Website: apple
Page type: customer-info-address
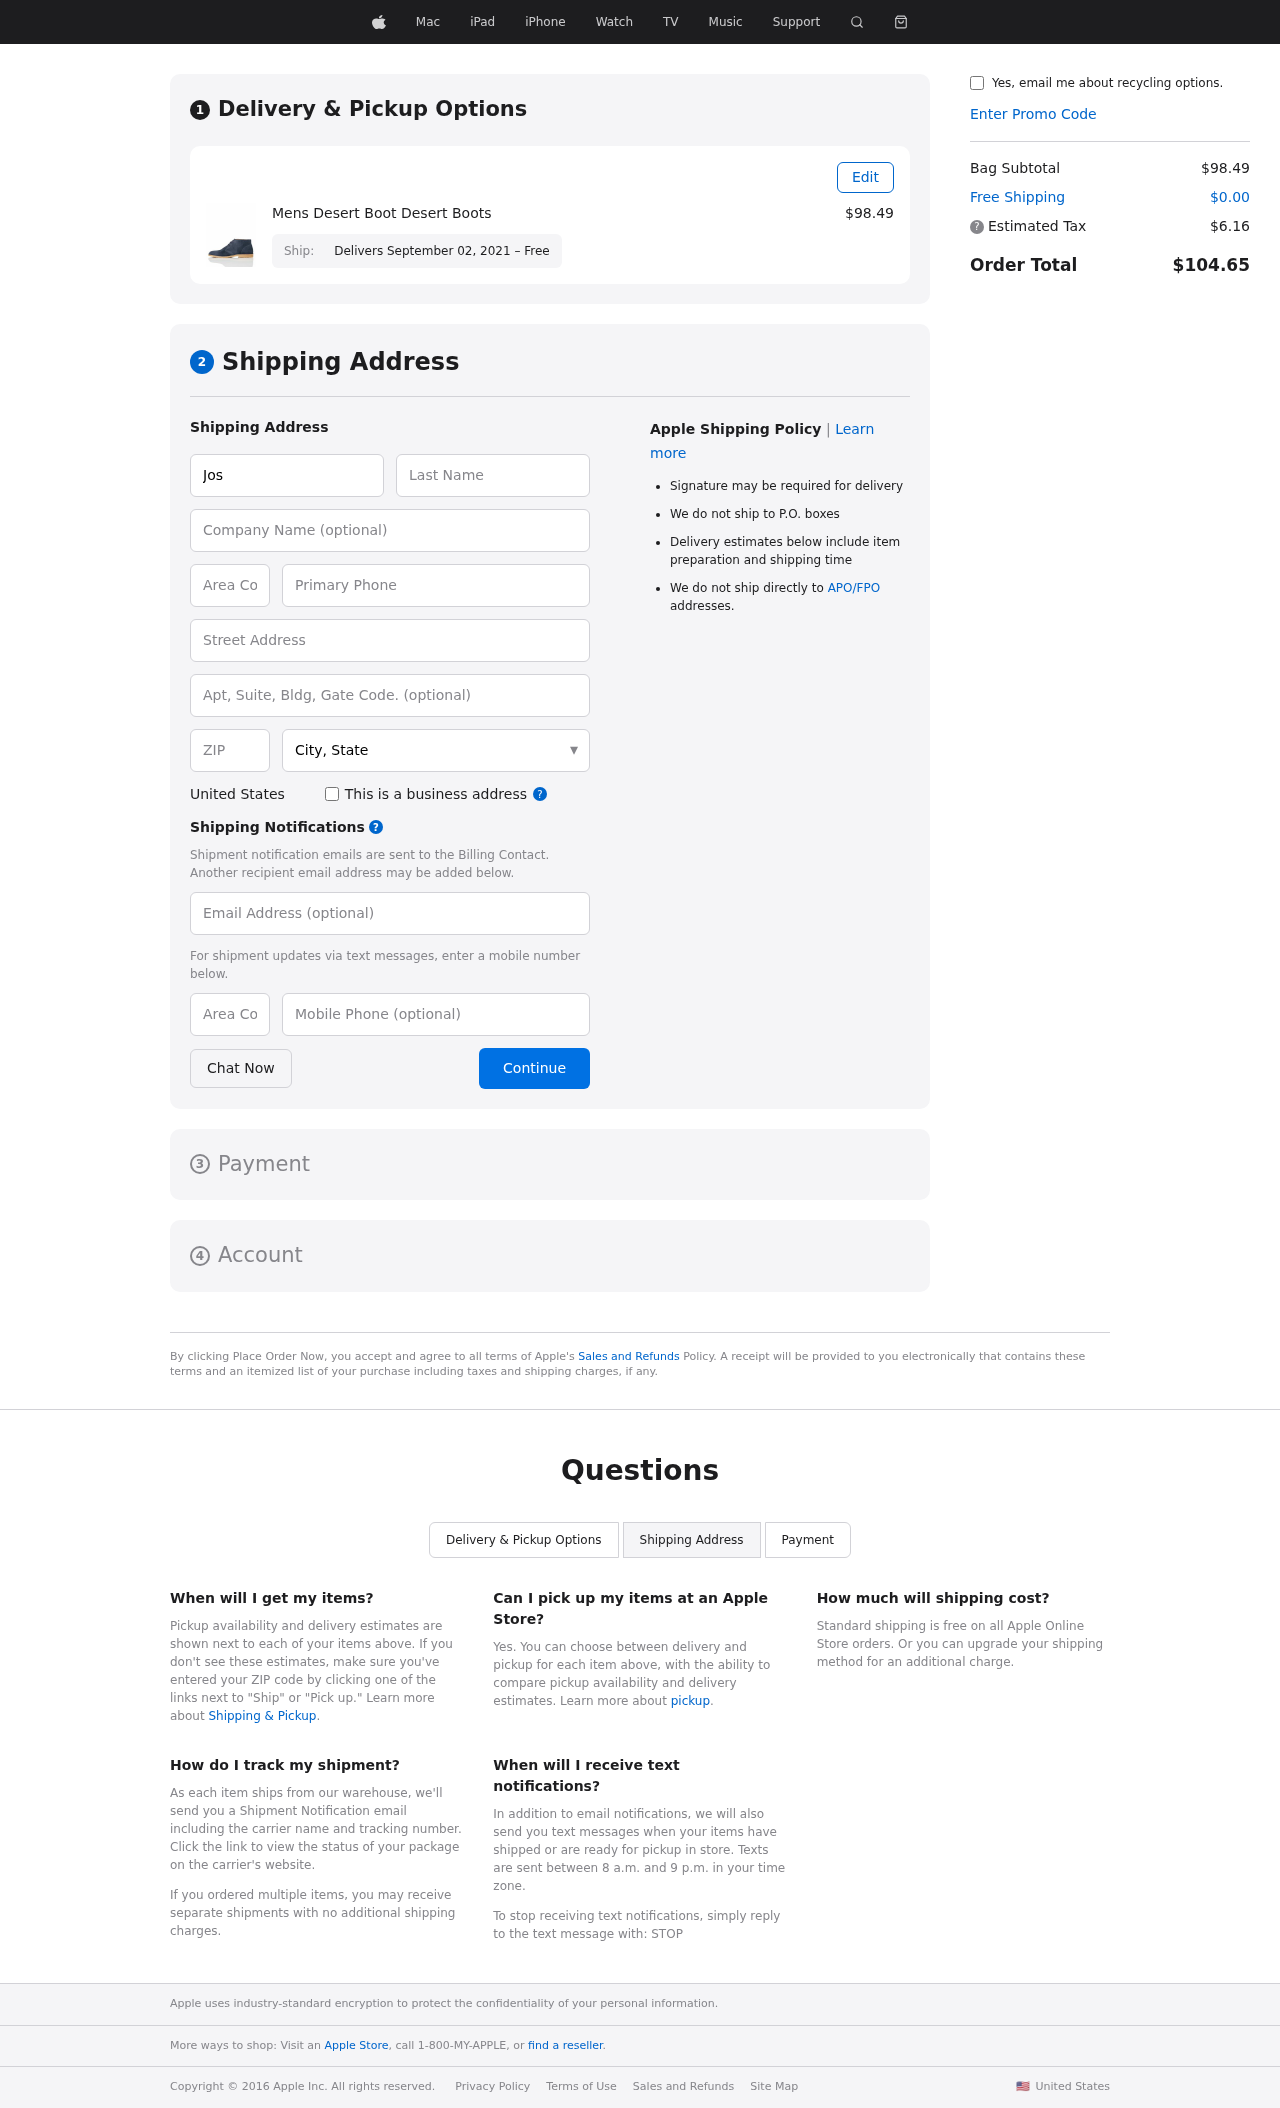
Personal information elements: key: PII_CITY_STATE
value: West Ashleyberg, NM
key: PII_COMPANY
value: Welch-Taylor
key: PII_COUNTRY
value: United States
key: PII_EMAIL
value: josephelliott@hotmail.com
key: PII_FIRSTNAME
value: Joseph
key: PII_LASTNAME
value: Elliott
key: PII_PHONE
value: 4719731167
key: PII_PHONE_ALT
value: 7248391114
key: PII_PHONE_ALT_AREA
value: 724
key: PII_PHONE_AREA
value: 471
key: PII_POSTCODE
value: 28214
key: PII_STREET
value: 344 Kent Pine
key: PII_STREET2
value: Suite 509
Product elements: key: PRODUCT1_NAME
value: Mens Desert Boot Desert Boots
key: PRODUCT1_PRICE
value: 98.49
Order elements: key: ORDER_DELIVERY_DATE
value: Delivers September 02, 2021 – Free
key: ORDER_SUBTOTAL
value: $98.49
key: ORDER_SHIPPING_COST
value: $0.00
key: ORDER_TAX
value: $6.16
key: ORDER_TOTAL
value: $104.65